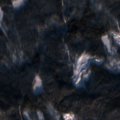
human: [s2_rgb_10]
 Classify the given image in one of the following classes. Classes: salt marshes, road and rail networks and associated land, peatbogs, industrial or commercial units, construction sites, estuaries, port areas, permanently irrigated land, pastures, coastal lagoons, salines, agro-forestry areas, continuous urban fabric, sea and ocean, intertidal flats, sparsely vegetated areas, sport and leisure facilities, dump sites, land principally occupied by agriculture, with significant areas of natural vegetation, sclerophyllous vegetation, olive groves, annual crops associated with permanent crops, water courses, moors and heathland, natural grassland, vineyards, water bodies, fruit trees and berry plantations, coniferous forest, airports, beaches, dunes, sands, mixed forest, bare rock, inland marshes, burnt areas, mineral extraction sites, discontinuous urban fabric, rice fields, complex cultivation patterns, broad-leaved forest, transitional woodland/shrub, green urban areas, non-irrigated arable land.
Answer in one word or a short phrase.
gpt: coniferous forest, transitional woodland/shrub